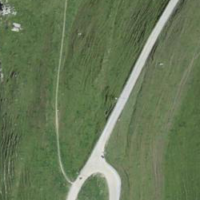
EUNIS habitat code: 23
Species observed at this site:
Eristalis tenax